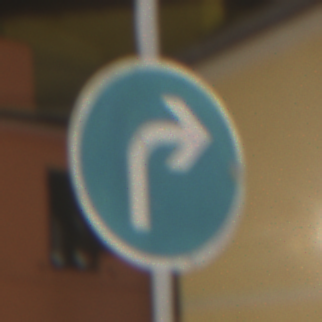
Verkehrszeichen: VorgeschriebeneFahrtrichtungRechts
Umgebung: Outdoor, Urban
Tageszeit: Night
Wetter: PartlyCloudy
Licht: Artificial
Jahreszeit: NotSpecified
Kontrast: HighContrast